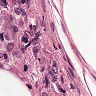
Metastatic tissue present: yes